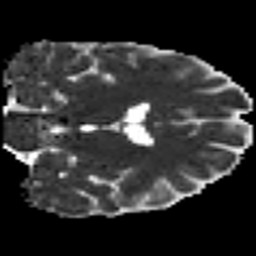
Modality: MD
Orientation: coronal
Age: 25
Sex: male
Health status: healthy
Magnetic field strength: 3 T
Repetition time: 8.4 s
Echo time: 0.0926 s